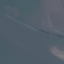
Land use / land cover: SeaLake